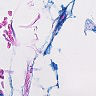
Metastatic tissue present: no